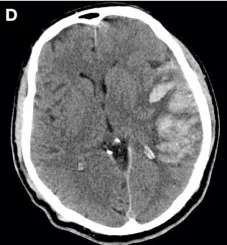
Laboratory findings of platelet count (solid line)/. Dimer (dashed line), and imaging studies. The x-axis represents the number of days after vaccination. Axial cranial CT showing a left-sided, space-occupying atypical intracranial hemorrhage (ICH) with subarachnoidal hemorrhage at day 21 following vaccination.
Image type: radiology (ct)